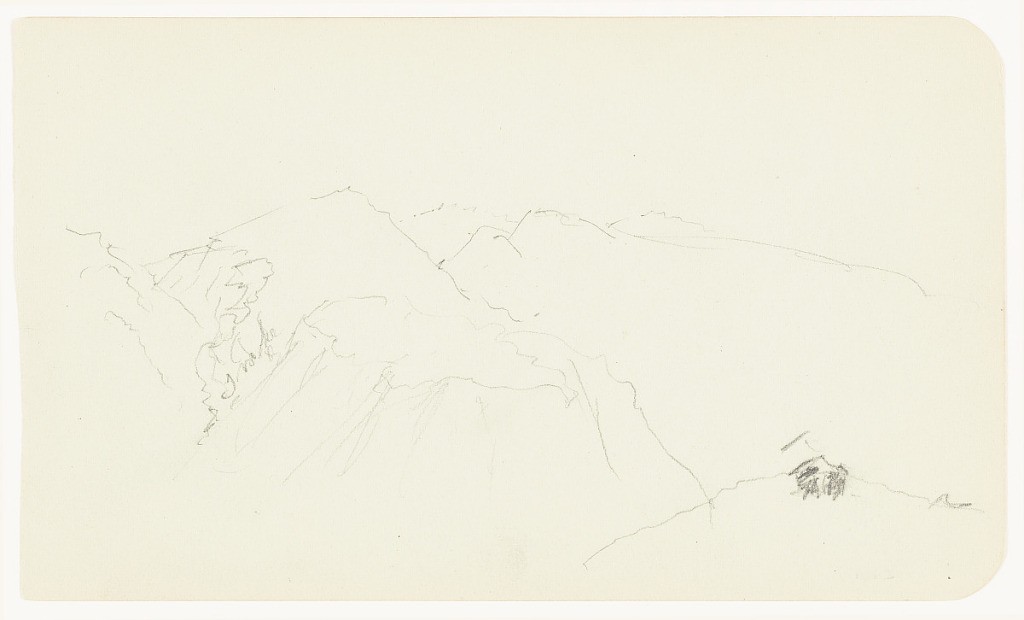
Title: Mountains in Mexico
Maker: Frederic Edwin Church, American, 1826–1900
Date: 1883–1884
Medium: Graphite on light green wove paper; verso: graphite
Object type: Drawing
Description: Landscape sketch showing a view of rugged mountains in Mexico. In the foreground, a house is visible on a nearby summit at lower right. In the middle distance at center, the various sharp peaks, rugged ridges, and craggy fissures of a barren mountain range dominate the composition. Two tall, sharp summits are visible at center.

Verso: Landscape sketch showing a view of mountainous terrain in Mexico. In the foreground at center left, a water feature is visible at the base of a craggy prominence. A flat valley extends through the middle distance, bounded by sharp and rugged mountain ranges on either side. In the background, a different sharp mountain range forms a serrated horizon.